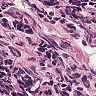
Metastatic tissue present: no